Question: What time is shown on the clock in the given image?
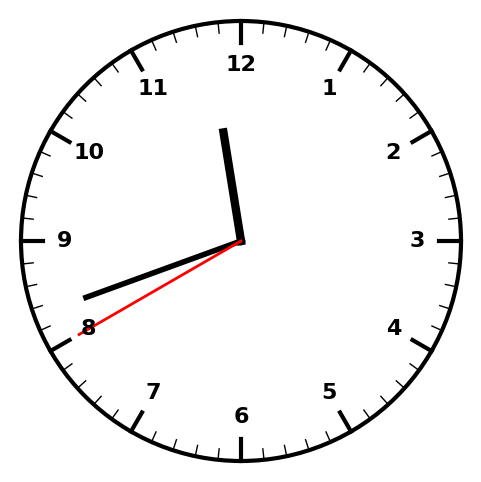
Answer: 11:41:40